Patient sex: M
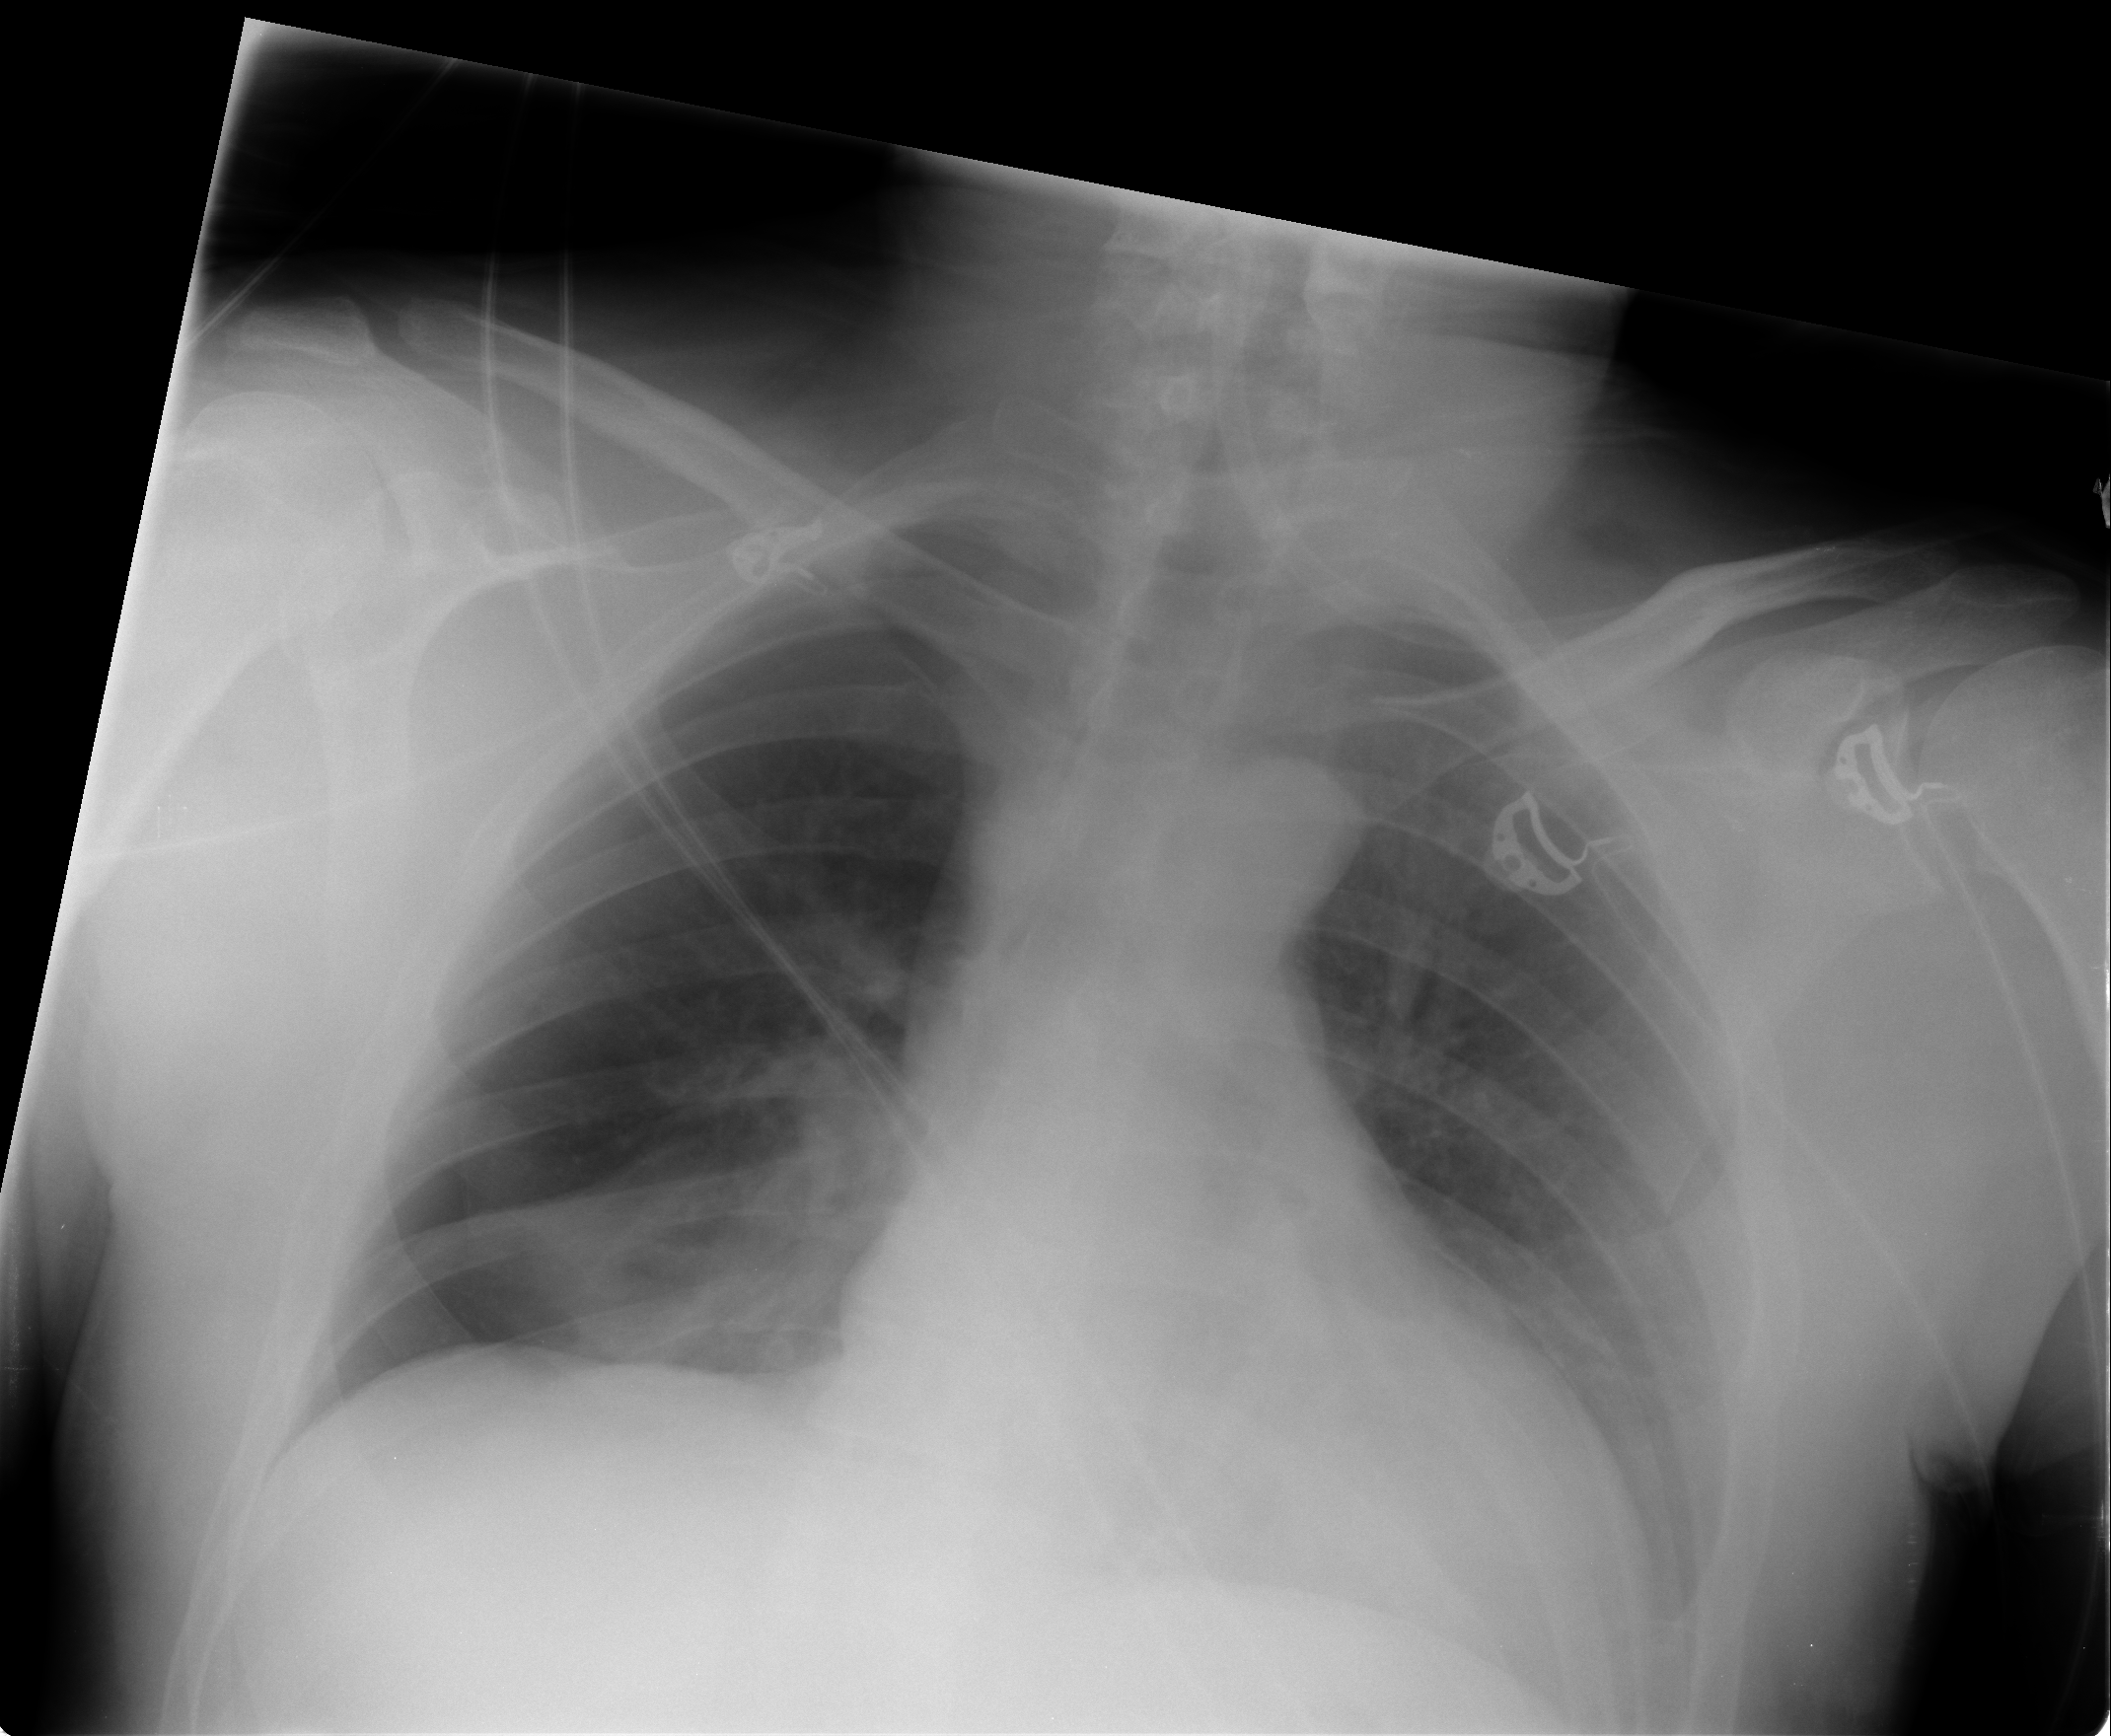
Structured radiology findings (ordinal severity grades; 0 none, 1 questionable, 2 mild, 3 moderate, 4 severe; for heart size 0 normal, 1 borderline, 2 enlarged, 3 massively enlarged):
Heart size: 1
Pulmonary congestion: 0
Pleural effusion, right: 0
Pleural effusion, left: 0
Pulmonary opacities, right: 0
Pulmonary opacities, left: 0
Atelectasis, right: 3
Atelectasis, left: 2